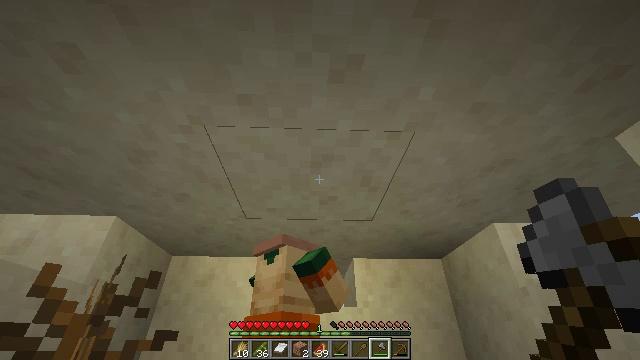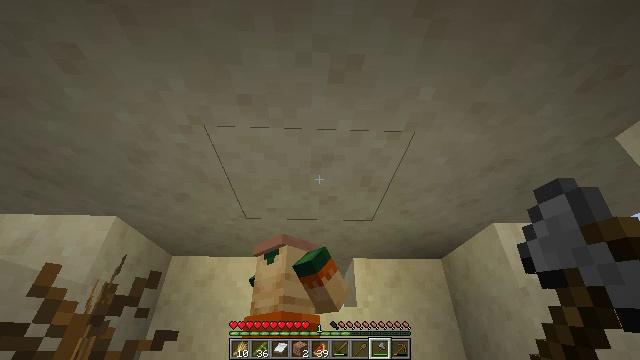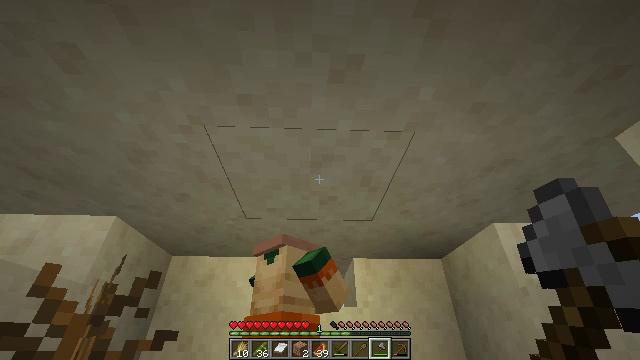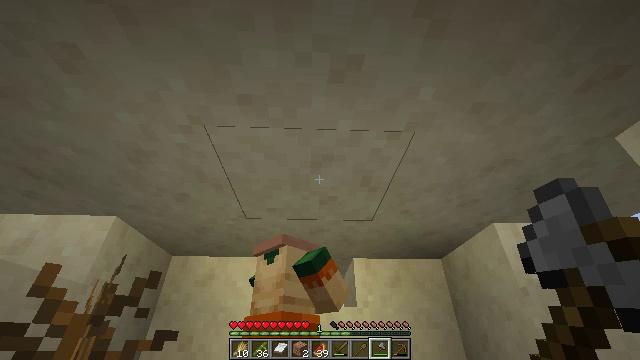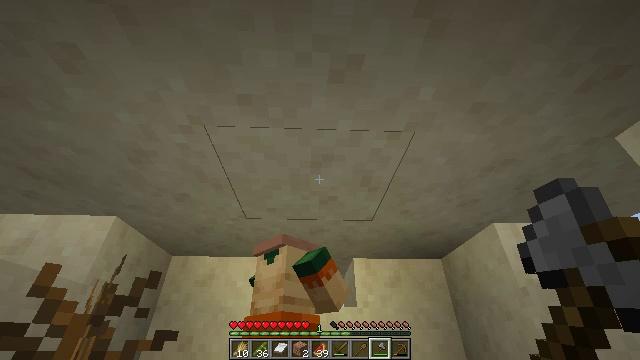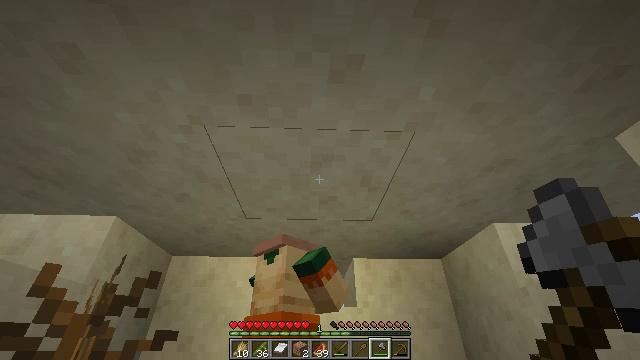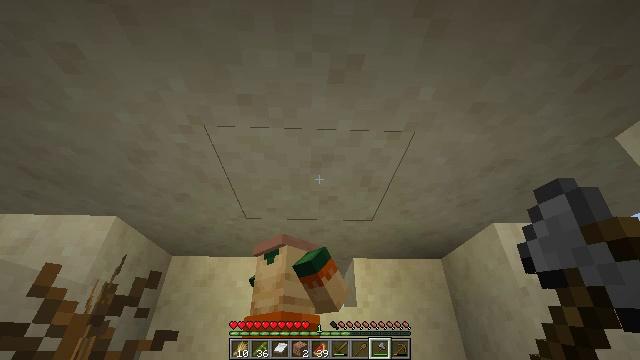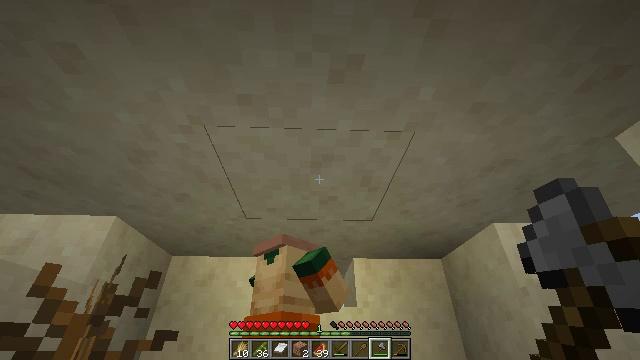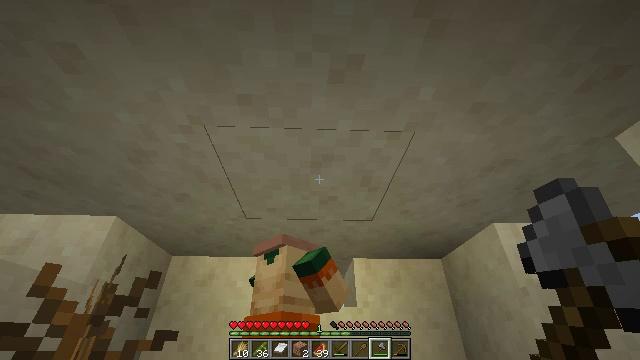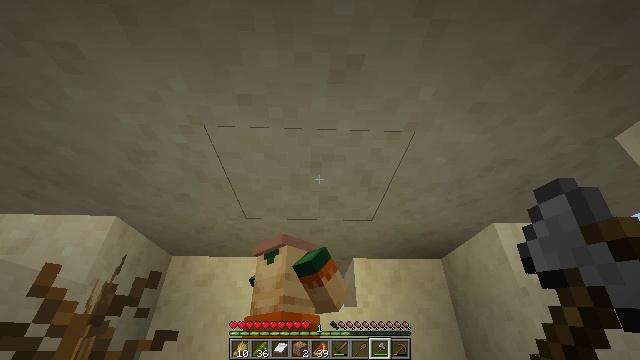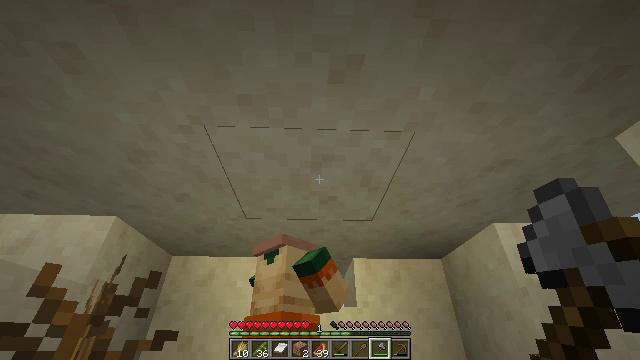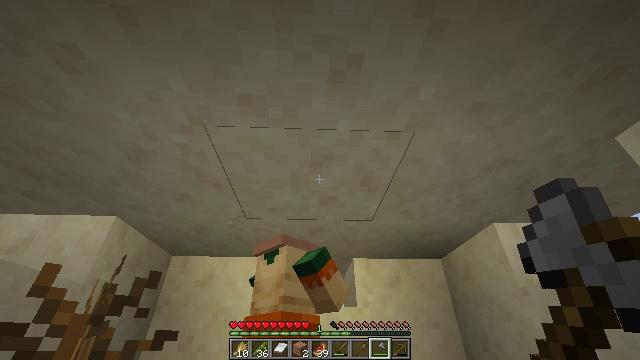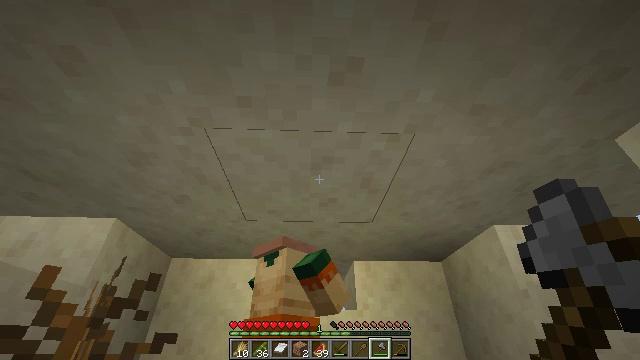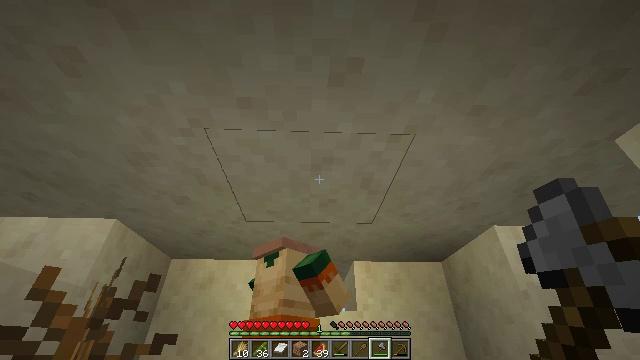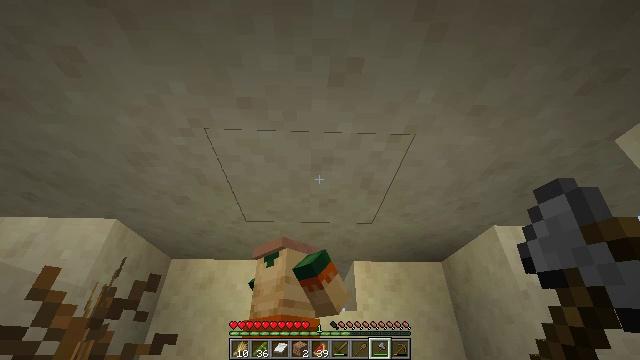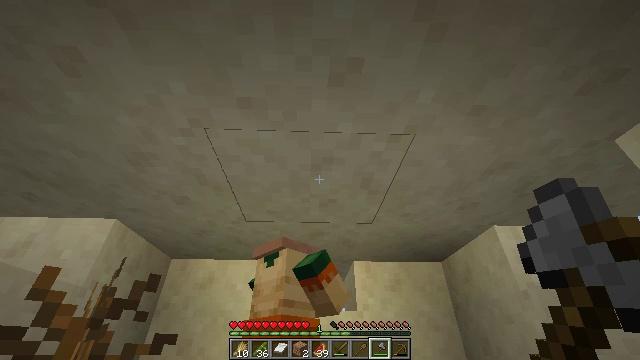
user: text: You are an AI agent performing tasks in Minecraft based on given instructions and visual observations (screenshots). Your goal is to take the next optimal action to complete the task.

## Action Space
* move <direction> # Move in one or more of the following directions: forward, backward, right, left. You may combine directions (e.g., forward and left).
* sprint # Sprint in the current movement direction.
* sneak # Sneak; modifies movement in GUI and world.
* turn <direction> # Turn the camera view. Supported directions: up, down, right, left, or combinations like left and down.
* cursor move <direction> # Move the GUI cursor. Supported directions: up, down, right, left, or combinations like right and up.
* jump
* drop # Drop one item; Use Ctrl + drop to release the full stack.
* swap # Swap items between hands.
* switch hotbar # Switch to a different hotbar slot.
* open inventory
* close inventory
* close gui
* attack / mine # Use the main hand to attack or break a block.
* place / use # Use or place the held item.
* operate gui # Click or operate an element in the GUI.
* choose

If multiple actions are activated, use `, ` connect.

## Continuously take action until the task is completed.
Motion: motion action
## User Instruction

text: Retrieve a smooth sandstone slab by mining.
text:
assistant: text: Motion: close gui
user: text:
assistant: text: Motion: no_op
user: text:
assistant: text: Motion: no_op
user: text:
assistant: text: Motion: no_op
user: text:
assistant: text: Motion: no_op
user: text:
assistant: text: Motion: no_op
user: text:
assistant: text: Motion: no_op
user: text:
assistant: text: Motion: no_op
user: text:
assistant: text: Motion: no_op
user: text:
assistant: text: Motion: no_op
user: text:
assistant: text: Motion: no_op
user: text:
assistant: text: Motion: no_op
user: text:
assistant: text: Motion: no_op
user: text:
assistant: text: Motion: no_op
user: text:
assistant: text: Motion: no_op
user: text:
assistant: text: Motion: no_op
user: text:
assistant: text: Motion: no_op
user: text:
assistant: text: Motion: no_op
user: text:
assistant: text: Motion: no_op
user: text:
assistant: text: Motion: no_op
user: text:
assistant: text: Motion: no_op
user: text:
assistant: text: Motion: turn up
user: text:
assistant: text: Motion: no_op
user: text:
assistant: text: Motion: no_op
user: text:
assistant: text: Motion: no_op
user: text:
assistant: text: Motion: turn right and up
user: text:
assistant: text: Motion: turn right and up
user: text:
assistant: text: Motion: no_op
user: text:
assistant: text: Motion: no_op
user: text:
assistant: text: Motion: attack / mine